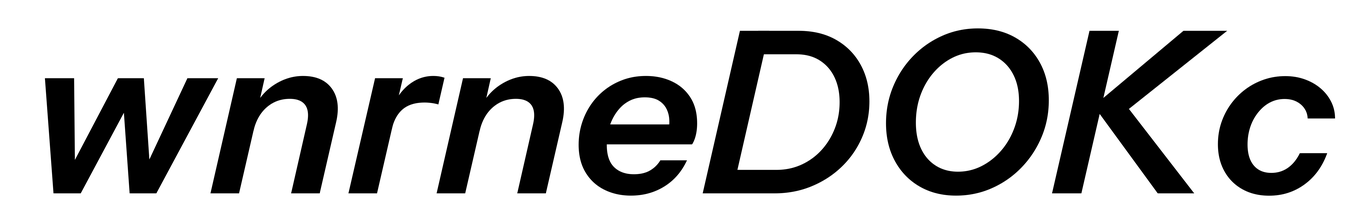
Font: InstrumentSans-Italic_SemiBold_Italic